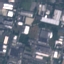
Land use / land cover class: Industrial